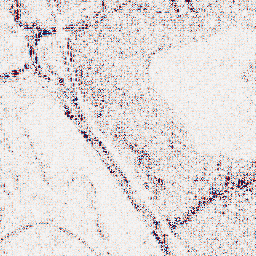
Category: wavelet
Decomposition family: wavelet_dwt
Decomposition parameters: wavelet: sym4
level: 1
Upsampling method: bilinear
Upsampling parameters: scale: 2
Upsampling scale: 2